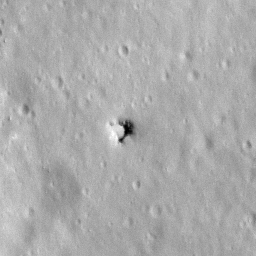
Pit: Stevinus 4
Host crater: Stevinus
Host type: impact_melt
Lunar coordinates: latitude -32.724, longitude 54.174